Field crop: maize
Growth stage: 2
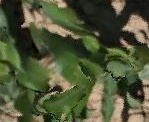
Species: maize